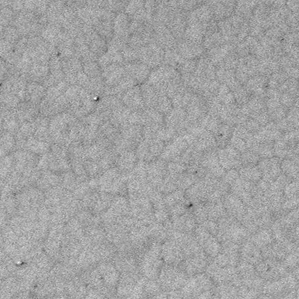
Label: frost